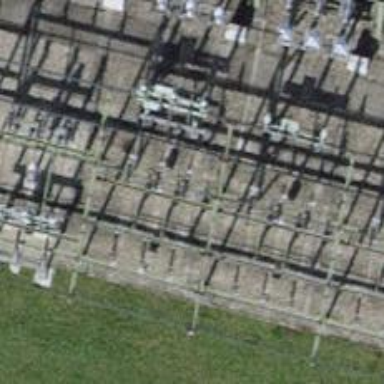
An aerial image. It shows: Power line carrying busbar.